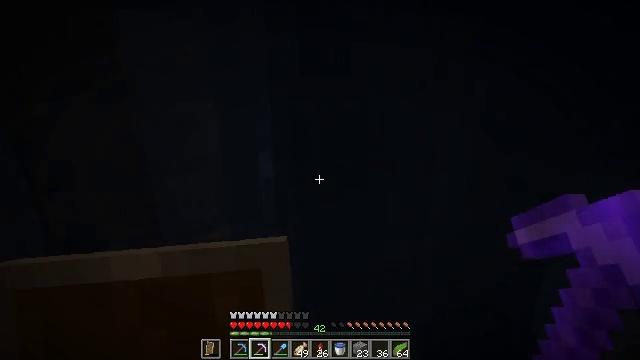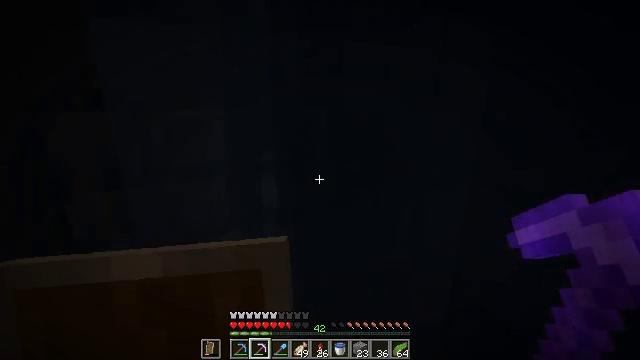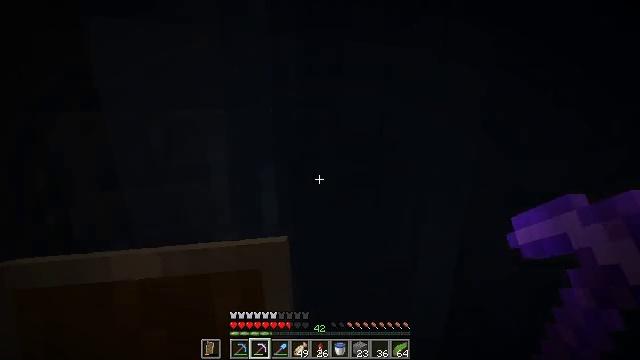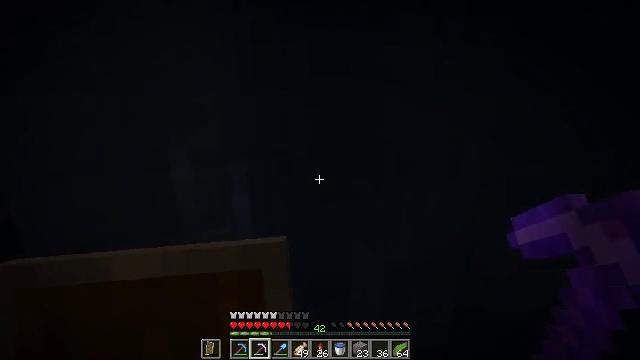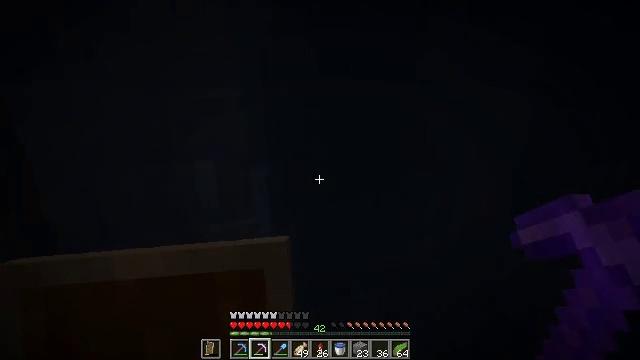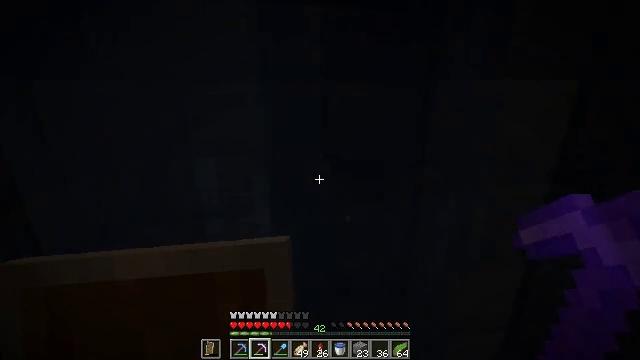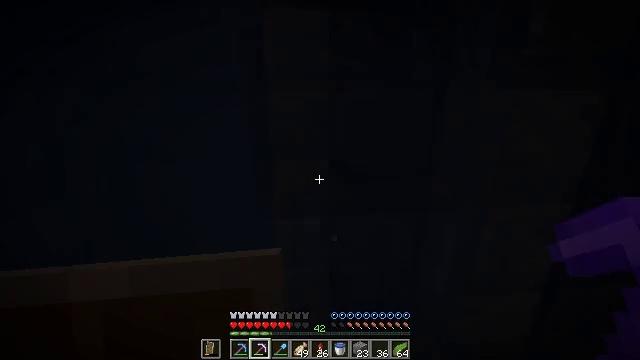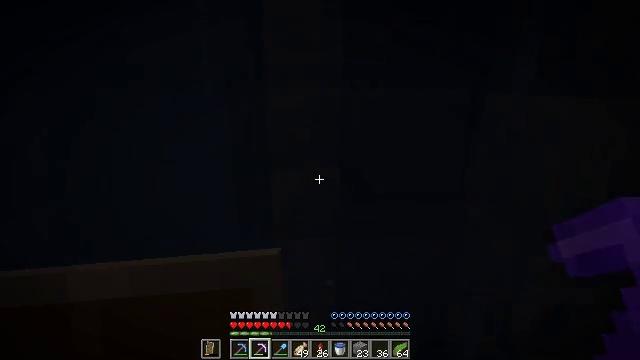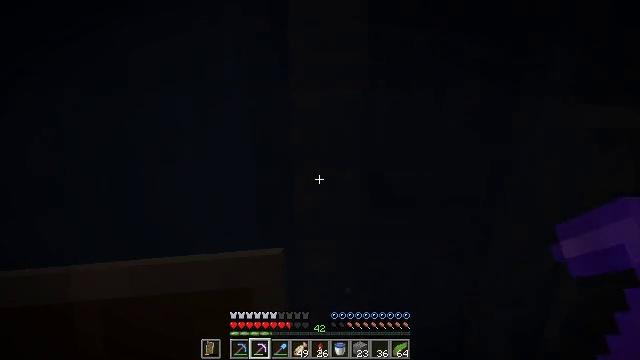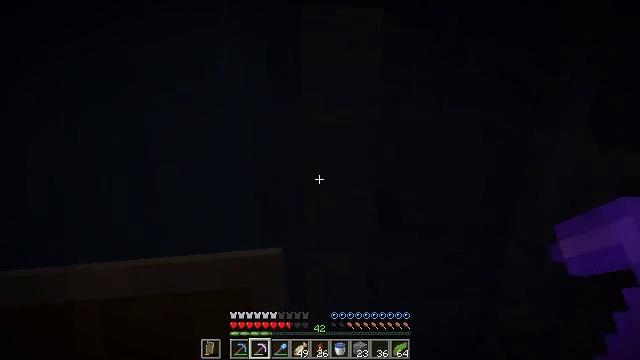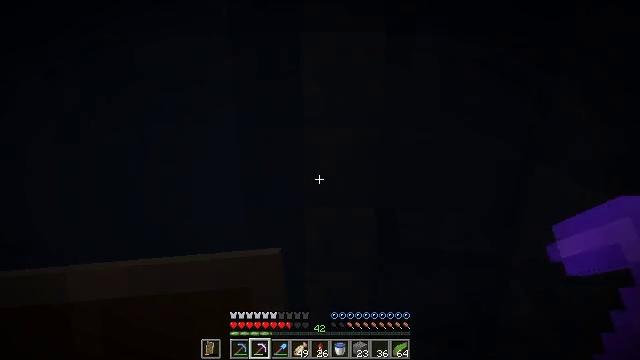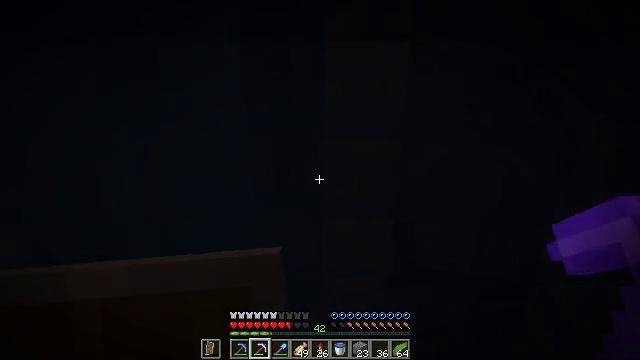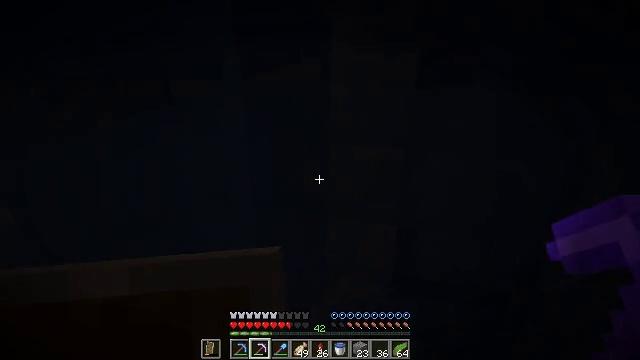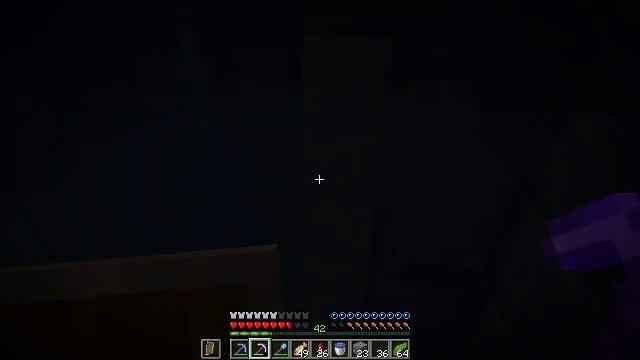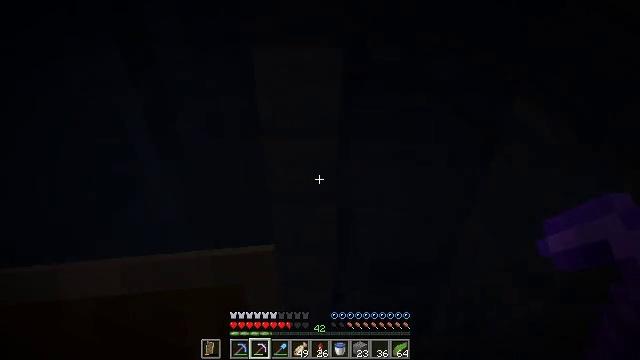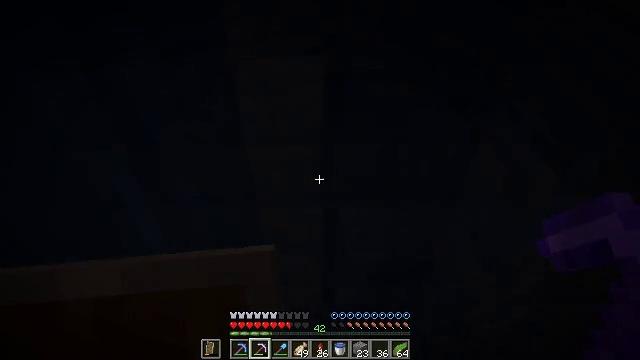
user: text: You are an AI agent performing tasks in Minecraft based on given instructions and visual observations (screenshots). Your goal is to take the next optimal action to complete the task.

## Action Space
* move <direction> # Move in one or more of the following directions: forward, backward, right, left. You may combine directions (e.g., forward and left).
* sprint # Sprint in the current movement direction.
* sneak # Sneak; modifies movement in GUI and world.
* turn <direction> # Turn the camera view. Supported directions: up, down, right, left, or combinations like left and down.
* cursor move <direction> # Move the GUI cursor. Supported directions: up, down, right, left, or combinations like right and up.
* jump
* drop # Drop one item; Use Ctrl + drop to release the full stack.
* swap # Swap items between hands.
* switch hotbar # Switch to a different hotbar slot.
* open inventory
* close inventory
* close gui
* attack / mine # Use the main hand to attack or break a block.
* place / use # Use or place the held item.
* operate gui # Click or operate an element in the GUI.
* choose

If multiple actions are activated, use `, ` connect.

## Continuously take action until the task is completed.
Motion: motion action
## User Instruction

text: Mine the black stained glass pane.
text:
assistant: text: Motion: move forward and move right, turn left, jump
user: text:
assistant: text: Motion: move forward and move right, jump
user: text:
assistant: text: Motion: move forward and move right, turn left, jump
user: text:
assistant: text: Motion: move forward and move right, turn left, jump
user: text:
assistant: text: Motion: move forward and move right, turn left, jump
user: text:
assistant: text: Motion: move forward, turn left, jump
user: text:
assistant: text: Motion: move forward, turn left, jump
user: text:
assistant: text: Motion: move forward, turn left, jump
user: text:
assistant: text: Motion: move forward, turn left, jump
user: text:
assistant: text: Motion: move forward, turn left, jump
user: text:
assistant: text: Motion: move forward, turn left and down, jump
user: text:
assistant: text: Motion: move forward, turn left and down, jump
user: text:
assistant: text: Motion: move forward, turn right and down, jump
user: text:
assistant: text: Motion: move forward, turn right and down, jump
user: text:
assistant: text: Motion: move forward, turn right and down, jump
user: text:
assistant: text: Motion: move forward, turn right and down, jump
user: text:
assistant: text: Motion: move forward, turn right and down, jump
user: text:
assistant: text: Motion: move forward, turn right and down, jump
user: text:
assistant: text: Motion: move forward, turn right and down, jump
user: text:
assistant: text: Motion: move forward, jump
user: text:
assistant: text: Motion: move forward, turn right and down, jump
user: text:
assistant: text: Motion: move forward, turn right and down, jump
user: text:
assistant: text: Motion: move forward, turn right and down, jump
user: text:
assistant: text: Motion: move forward, turn left and down, jump
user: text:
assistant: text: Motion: move forward, turn left and down, jump
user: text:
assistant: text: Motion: move forward, turn left and down, jump
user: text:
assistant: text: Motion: move forward, turn left and down, jump
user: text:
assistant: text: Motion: move forward, turn left and down
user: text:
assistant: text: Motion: move forward, jump
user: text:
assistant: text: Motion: move forward